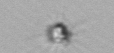
Label: Calciopappus